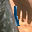
Label: 1